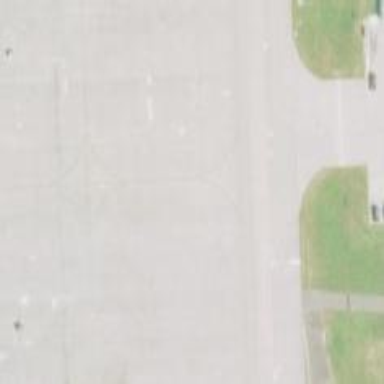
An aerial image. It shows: View of taxiway at the airport.